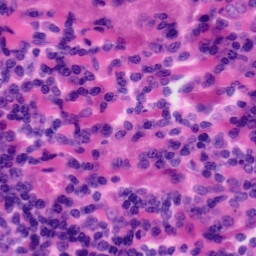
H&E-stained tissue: Tonsil